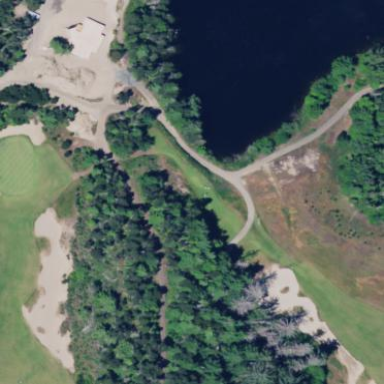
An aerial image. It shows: Grassy area designated as golf tee.